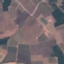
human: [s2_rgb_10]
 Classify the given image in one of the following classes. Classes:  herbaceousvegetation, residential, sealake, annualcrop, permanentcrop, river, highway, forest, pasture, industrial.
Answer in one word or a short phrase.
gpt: PermanentCrop